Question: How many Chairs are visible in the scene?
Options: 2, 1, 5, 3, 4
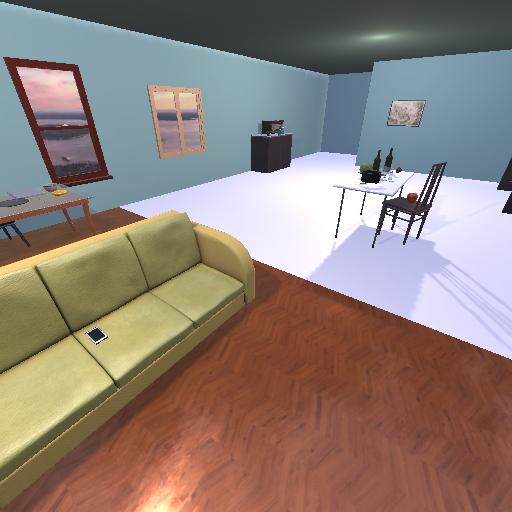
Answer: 2